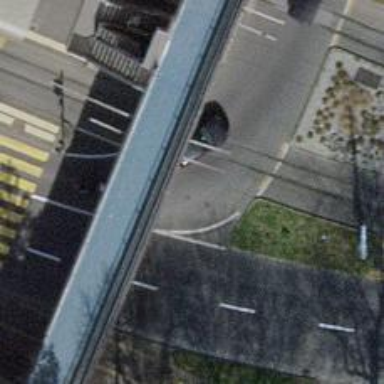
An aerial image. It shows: Tertiary link road with asphalt surface.